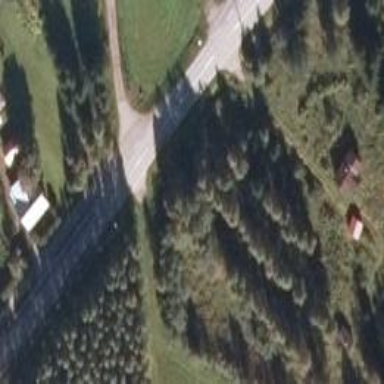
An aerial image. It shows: Asphalt cycleway.